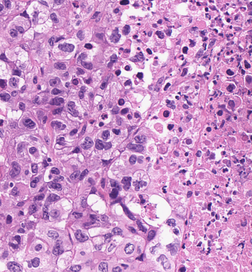
Tumor epithelial tissue: yes
Tumor-associated stroma tissue: no
Normal tissue: no